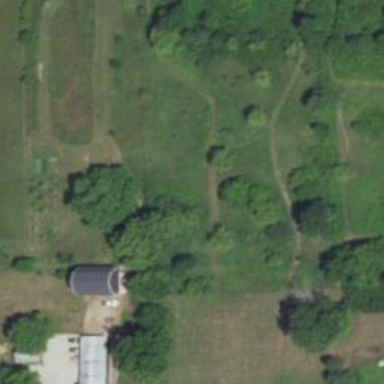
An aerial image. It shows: Path.